Question: I'm currently looking for a good algorithm to find separated line in 2D coordinate.
Here is a representation of what I have :

So here the algorithm should return that I have 3 differents separated lines and I would like then to be able later during the execution to know to which line a point belong.
Does anyone have an idea to solve this ?
Note : The area and the lines are represented in memory by a 2D array of boolean. Color are note part of the data.
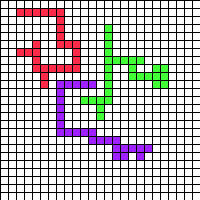
Answer: Here is an example I come up with: (tested in a Playground with Swift 2 Xcode 7 beta 2)
'''
struct Point{
var x, y: Int
init(_ x: Int, _ y: Int) {
self.x = x
self.y = y
}
/**
get points around it (Xs around P)
if all {
XXX
XPX
XXX
} else {
OXO
XPX
OXO
}
**/
func pointsAround(all all: Bool = true) -> [Point] {
if all {
return Array(-1...1).flatMap{ x in
(-1...1).flatMap{ y in
if x == 0 && y == 0 {
return nil
}
return Point(self.x + x, self.y + y)
}
}
}
return Array(-1...1).flatMap{ x in
(-1...1).flatMap{ y in
if abs(x) == abs(y) {
return nil
}
return Point(self.x + x, self.y + y)
}
}
}
}
func distinguishAreas(var array: [[Bool]]) -> [[Point]] {
// result
var points = [[Point]]()
let width = array.count
let height = array[0].count
// returns array[x][y] but with savety check (otherwise false)
func getBool(x: Int, _ y: Int) -> Bool {
guard 0..<width ~= x && 0..<height ~= y else { return false }
return array[x][y]
}
// points where to check array
var crawlers = [Point]()
// loop through whole array
for x in 0..<array.count {
for y in 0..<array[0].count where array[x][y] {
// if point (array[x][x]) is true
// new point where to check
crawlers = [Point(x, y)]
// points to append (one area)
var newPoints = [Point]()
// loop as long as area is not "eaten" by crawlers
while crawlers.count != 0 {
// crawlers "eat" area and remove some of themselves
crawlers = crawlers.filter{
let temp = array[$0.x][$0.y]
array[$0.x][$0.y] = false
return temp
}
newPoints += crawlers
// make new crawlers around old crawlers and only where area is
// passing false to p.pointsAround is mouch faster than true
crawlers = crawlers.flatMap{ p in
p.pointsAround(all: false).filter{ getBool($0.x, $0.y) }
}
}
points.append(newPoints)
}
}
return points
}
'''
made a change under the comment '// crawlers "eat" area and remove some of themselves' which makes the algorithm more efficient with big areas